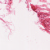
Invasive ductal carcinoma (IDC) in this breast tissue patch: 0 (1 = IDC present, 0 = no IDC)